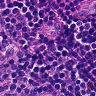
Metastatic tissue present: no